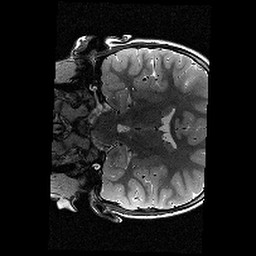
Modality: T2w
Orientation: coronal
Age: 9
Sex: female
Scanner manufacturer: siemens
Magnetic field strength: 3 T
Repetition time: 9.23 s
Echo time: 0.067 s